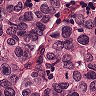
Metastatic tissue present: yes